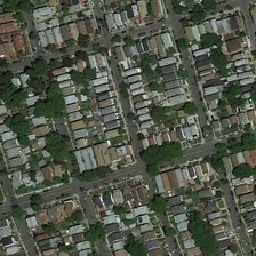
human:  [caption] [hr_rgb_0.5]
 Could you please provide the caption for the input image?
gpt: Some of the apartment buildings are decorated with trees and stand in a certain size block.

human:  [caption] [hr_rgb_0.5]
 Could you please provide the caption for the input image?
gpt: neatly arranged rectangular residential blocks are decorated with several trees .

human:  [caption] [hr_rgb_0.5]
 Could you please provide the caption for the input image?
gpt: many trees interspersed in the streets which separate the residential into pieces .

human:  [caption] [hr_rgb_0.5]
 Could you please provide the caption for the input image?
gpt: Some apartment buildings stand closely with blocks of several sizes.

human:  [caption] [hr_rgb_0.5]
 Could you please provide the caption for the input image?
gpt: decorated with trees some apartment buildings are standing up close in blocks of some dimensions.